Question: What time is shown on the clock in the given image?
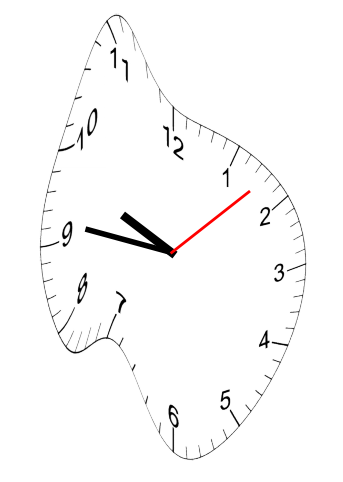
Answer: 09:46:08